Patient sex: M
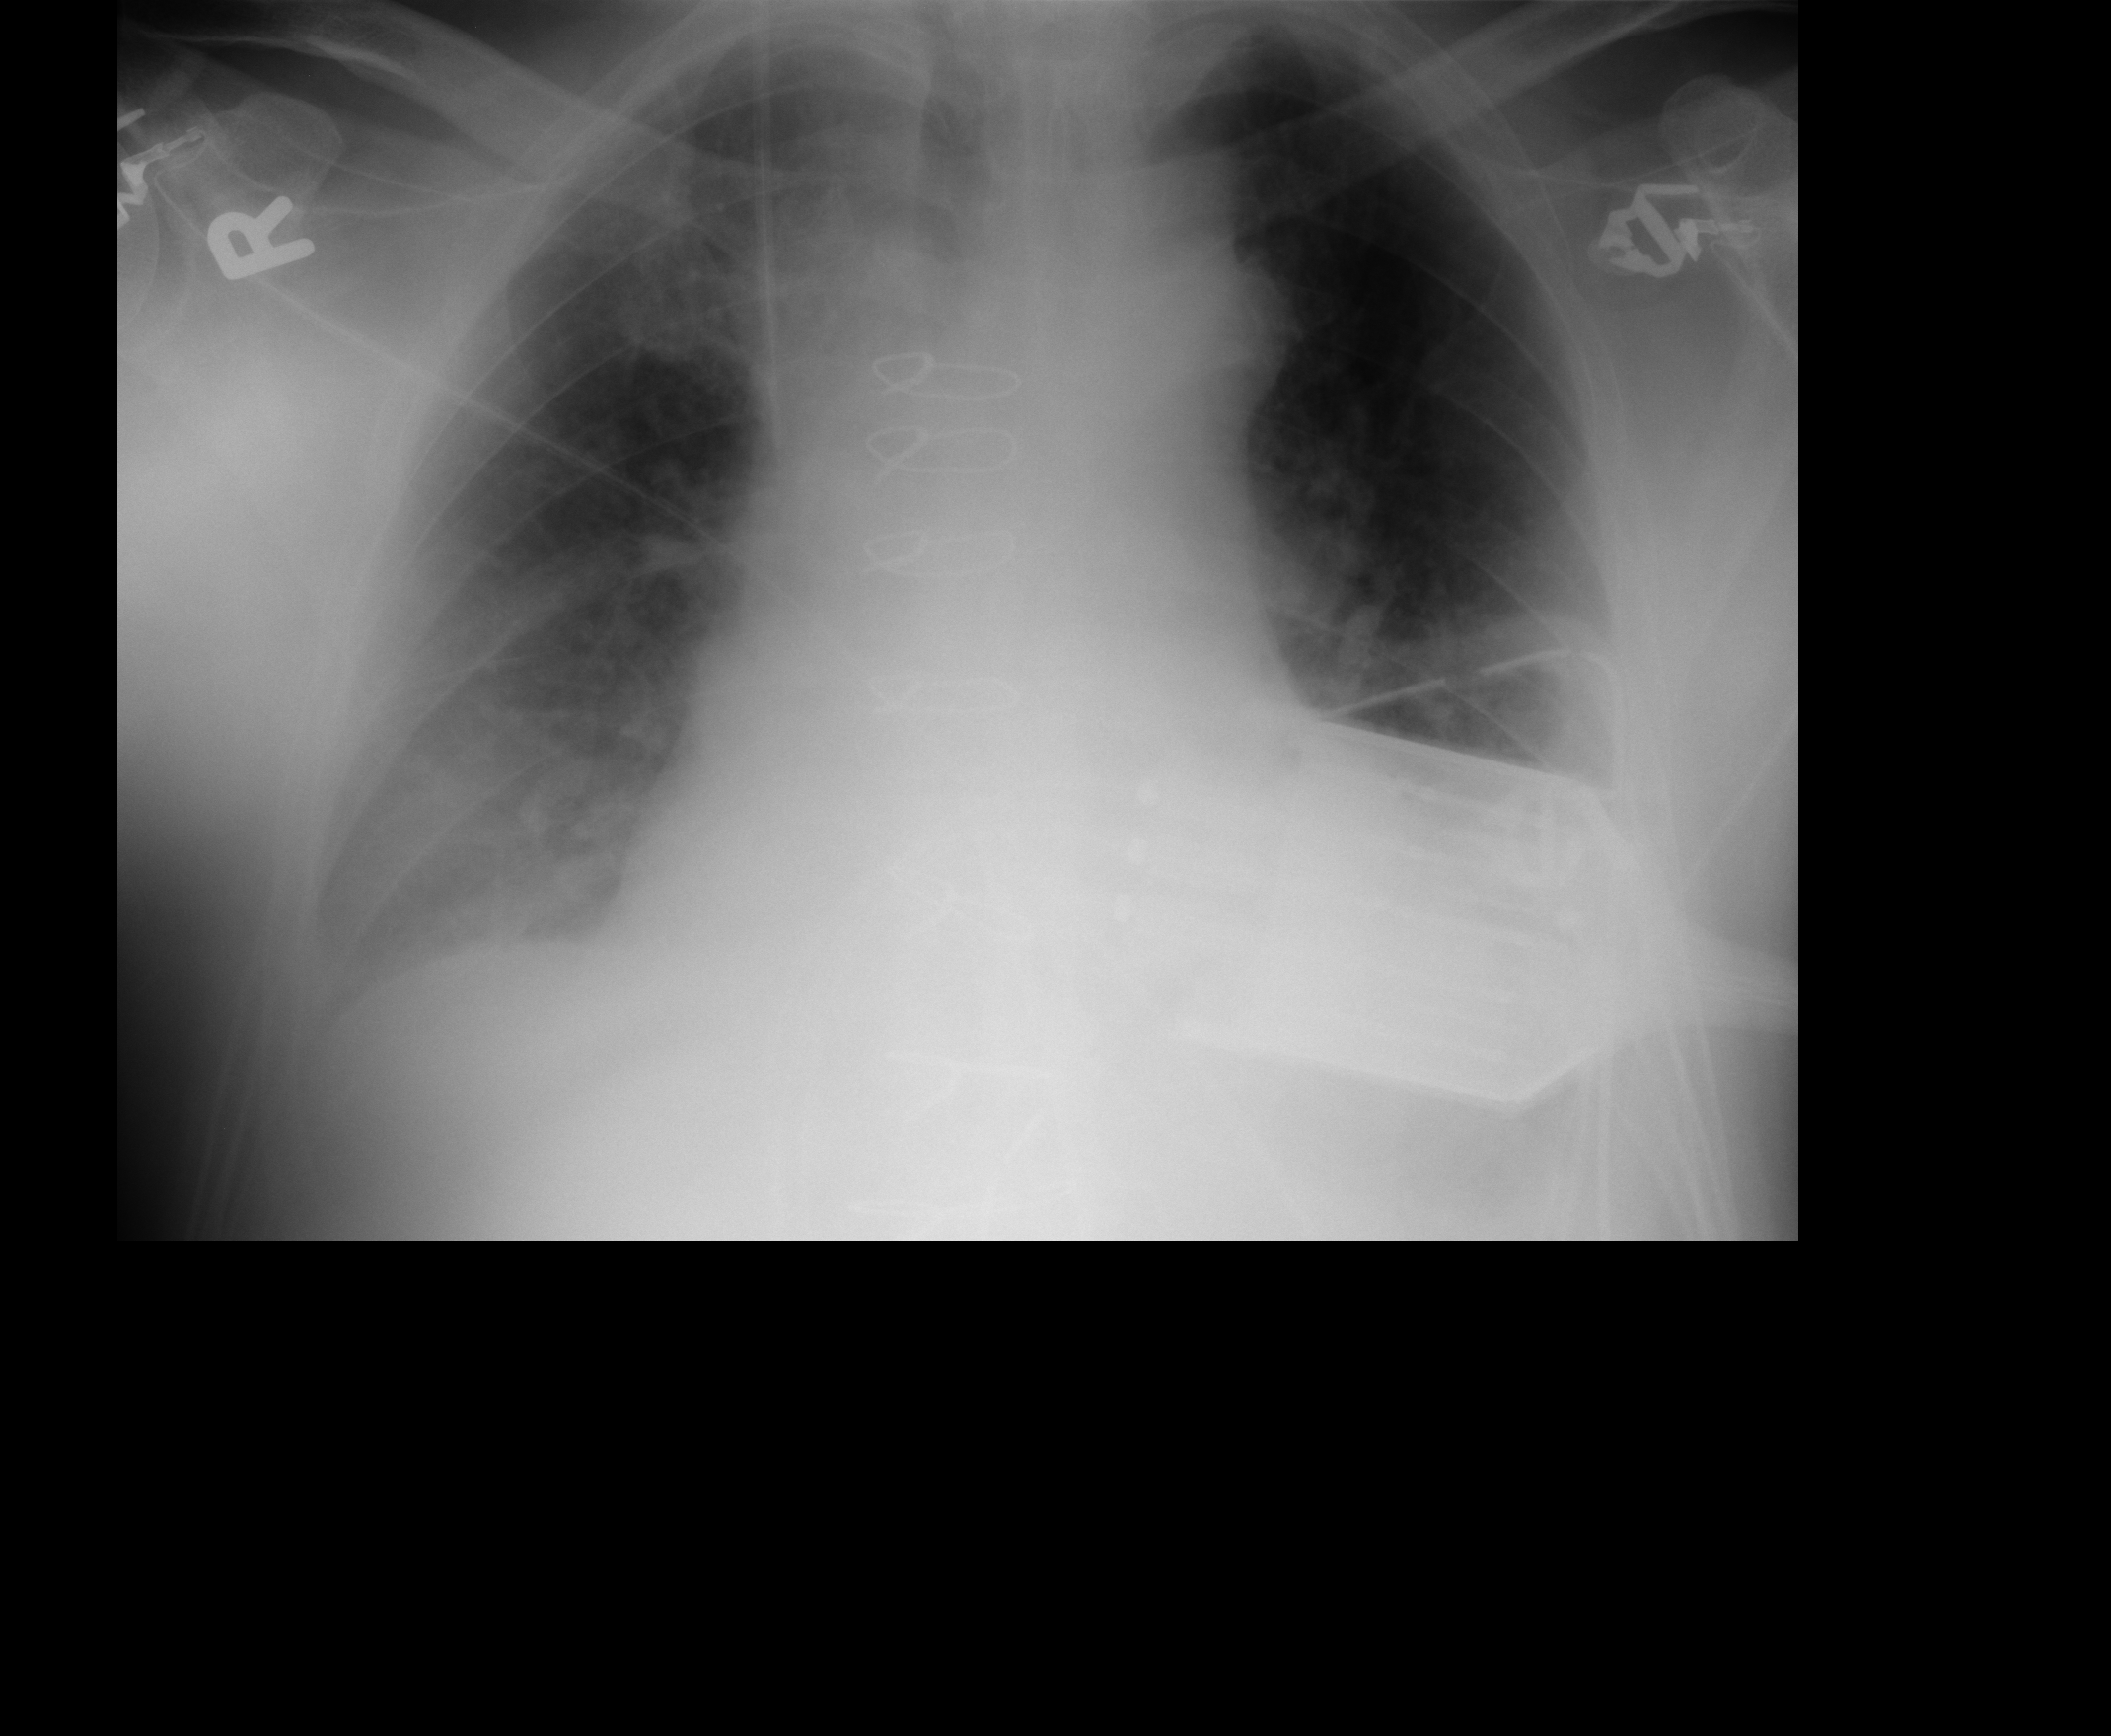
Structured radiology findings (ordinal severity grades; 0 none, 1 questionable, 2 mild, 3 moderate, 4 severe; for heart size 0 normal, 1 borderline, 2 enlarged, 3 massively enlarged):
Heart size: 0
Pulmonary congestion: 2
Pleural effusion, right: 0
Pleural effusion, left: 0
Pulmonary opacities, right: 0
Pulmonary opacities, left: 0
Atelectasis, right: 2
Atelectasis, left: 2